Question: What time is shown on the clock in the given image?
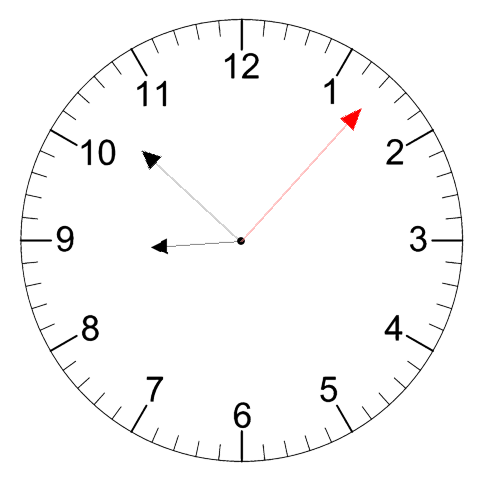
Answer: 08:52:07